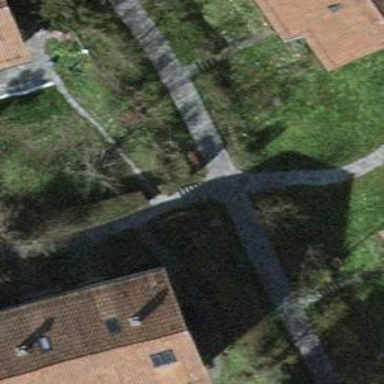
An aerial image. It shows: Set of steps on the road.